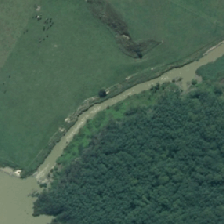
Land cover: herbaceous_freshwater_vege